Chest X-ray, PA view. Patient: 55 years old, sex M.
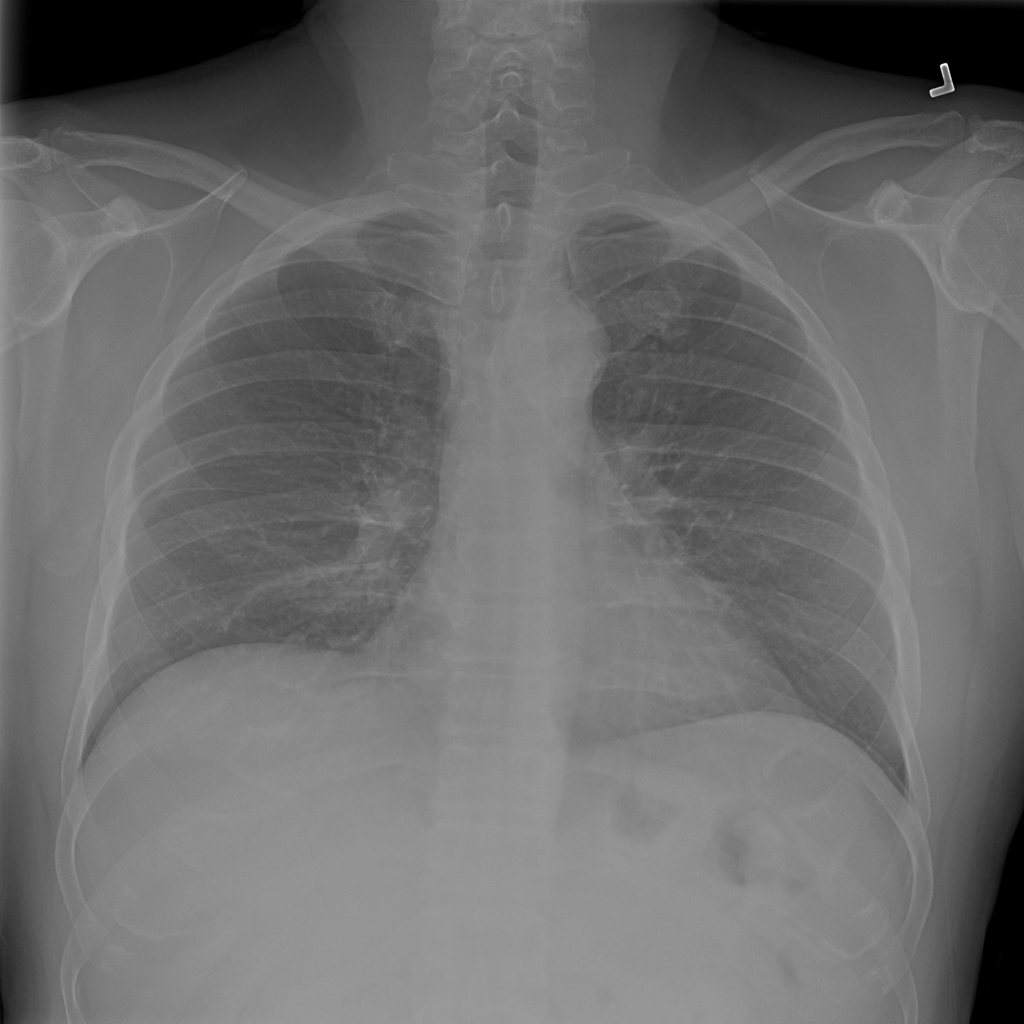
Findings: No Finding